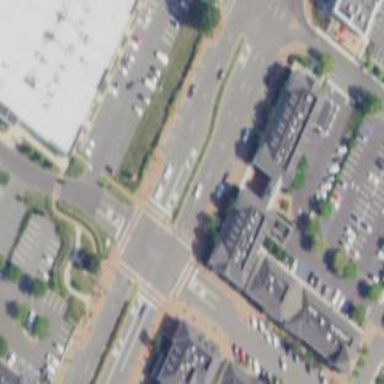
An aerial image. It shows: Retail building.